Question: # What I'm doing
I'm using a library for R called ggplot2, which allows for a lot of different options for creating graphics and other things. I'm using that to display two different data sets on one graph with different colours for each set of data I want to display.
# The Problem
I'm also trying to get a legend to to show up in my graph that will tell the user which set of data corresponds to which colour. So far, I've not been able to get it to show.
# What I've tried
I've set it to have a 'position' at the top/bottom/left/right to make sure nothing was making it's 'position' to 'none' by default, which would've hidden it.
# The Code
'''
# PDF/Plot generation
pdf("activity-plot.pdf")
ggplot(data.frame("Time"=times), aes(x=Time)) +
#Data Set 1
geom_density(fill = "#1A3552", colour = "#4271AE", alpha = 0.8) +
geom_text(x=mean(times)-1, y=max(density(times)$y/2), label="Mean {1} Activity", angle=90, size = 4) +
geom_vline(aes(xintercept=mean(times)), color="cyan", linetype="dashed", size=1, alpha = 0.5) +
# Data Set 2
geom_density(data=data.frame("Time"=timesSec), fill = "gray", colour = "orange", alpha = 0.8) +
geom_text(x=mean(timesSec)-1, y=max(density(timesSec)$y/2), label="Mean {2} Activity", angle=90, size = 4) +
geom_vline(aes(xintercept=mean(timesSec)), color="orange", linetype="dashed", size=1, alpha = 0.5) +
# Main Graph Info
labs(title="Activity in the past 48 hours", subtitle="From {DATE 1} to {DATE 2}", caption="{LOCATION}") +
scale_x_continuous(name = "Time of Day", breaks=seq(c(0:23))) +
scale_y_continuous(name = "Activity") +
theme(legend.position="top")
dev.off()
'''
# Result

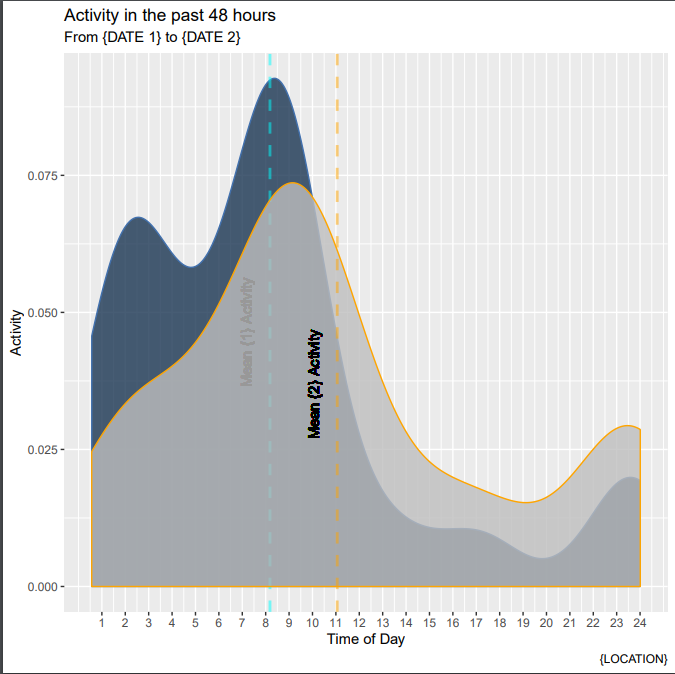
Answer: As pointed out by @Ben, you should pass the color into an 'aes' in order to get the legend being displayed.
However, a better way to get a 'ggplot' is to merge your two values "Time" and "Timesec" into a single dataframe and reshape your dataframe into a longer format. Here, to illustrate this, I created this dummy dataframe:
'''
Time = sample(1:24, 200, replace = TRUE)
Timesec = sample(1:24, 200, replace = TRUE)
df <- data.frame(Time, Timesec)
Time Timesec
1 22 23
2 21 9
3 19 9
4 10 6
5 7 24
6 15 9
... ... ...
'''
So, the first step is to reshape your dataframe into a longer format. Here, I'm using 'pivot_longer' function from 'tidyr' package:
'''
library(tidyr)
library(dplyr)
df %>% pivot_longer(everything(), names_to = "var",values_to = "val")
# A tibble: 400 x 2
var val
<chr> <int>
1 Time 22
2 Timesec 23
3 Time 21
4 Timesec 9
5 Time 19
6 Timesec 9
7 Time 10
8 Timesec 6
9 Time 7
10 Timesec 24
# ... with 390 more rows
'''
To add 'geom_vline' and 'geom_text' based on the mean of your values, a nice way of doing it easily is to create a second dataframe gathering the mean and the maximal density values needed to be plot:
'''
library(tidyr)
library(dplyr)
df_lab <- df %>% pivot_longer(everything(), names_to = "var",values_to = "val") %>%
group_by(var) %>%
summarise(Mean = mean(val),
Density = max(density(val)$y))
# A tibble: 2 x 3
var Mean Density
<chr> <dbl> <dbl>
1 Time 11.6 0.0555
2 Timesec 12.1 0.0517
'''
So, using 'df' and 'df_lab', you can generate your entire plot. Here, we passed 'color' and 'fill' arguments into the 'aes' and use 'scale_color_manual' and 'scale_fill_manual' to set appropriate colors:
'''
library(dplyr)
library(tidyr)
library(ggplot2)
df %>% pivot_longer(everything(), names_to = "var",values_to = "val") %>%
ggplot(aes(x = val, fill = var, colour = var))+
geom_density(alpha = 0.8)+
scale_color_manual(values = c("#4271AE", "orange"))+
scale_fill_manual(values = c("#1A3552", "gray"))+
geom_vline(inherit.aes = FALSE, data = df_lab,
aes(xintercept = Mean, color = var), linetype = "dashed", size = 1,
show.legend = FALSE)+
geom_text(inherit.aes = FALSE, data = df_lab,
aes(x = Mean-0.5, y = Density/2, label = var, color = var), angle = 90,
show.legend = FALSE)+
labs(title="Activity in the past 48 hours", subtitle="From {DATE 1} to {DATE 2}", caption="{LOCATION}") +
scale_x_continuous(name = "Time of Day", breaks=seq(c(0:23))) +
scale_y_continuous(name = "Activity") +
theme(legend.position="top")
'''
<URL>
Does it answer your question ?